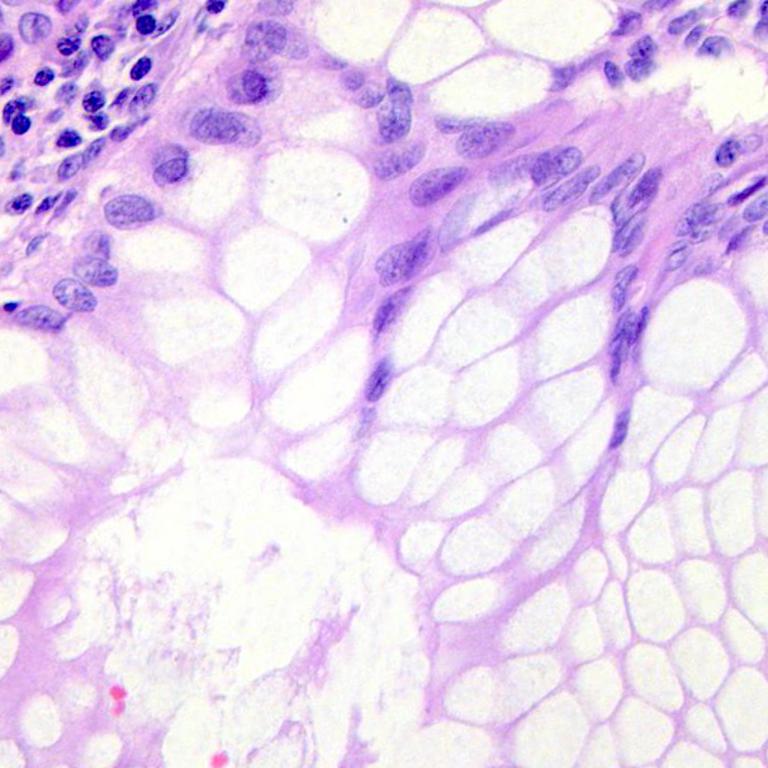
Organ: colon
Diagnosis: benign